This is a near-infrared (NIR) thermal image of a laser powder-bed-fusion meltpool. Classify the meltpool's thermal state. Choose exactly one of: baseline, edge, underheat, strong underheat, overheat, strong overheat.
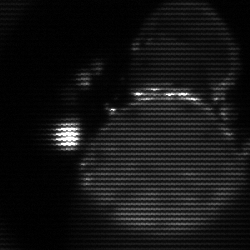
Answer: edge